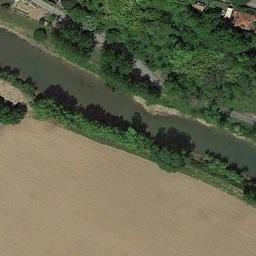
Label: river